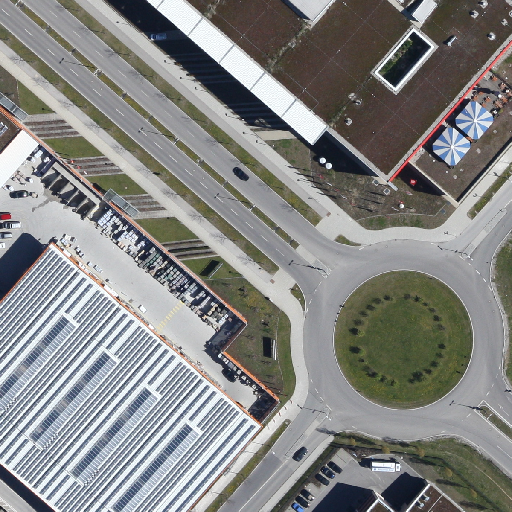
Referring expression: heavy-duty vehicle in the parking area